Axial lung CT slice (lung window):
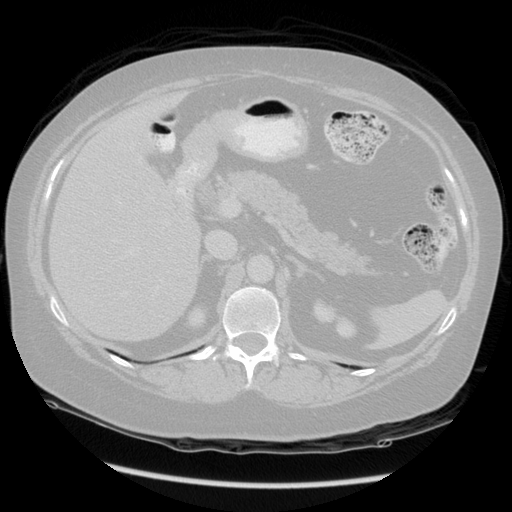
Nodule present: no